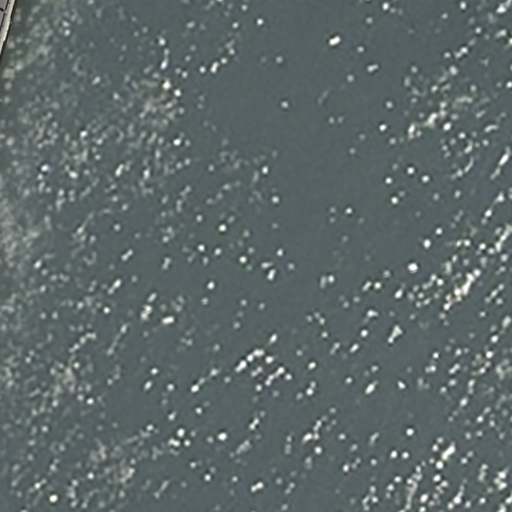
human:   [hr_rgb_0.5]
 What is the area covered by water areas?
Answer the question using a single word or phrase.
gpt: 10603m2

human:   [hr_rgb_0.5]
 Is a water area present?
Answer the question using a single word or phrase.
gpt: yes

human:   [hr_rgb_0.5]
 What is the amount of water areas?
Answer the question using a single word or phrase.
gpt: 1

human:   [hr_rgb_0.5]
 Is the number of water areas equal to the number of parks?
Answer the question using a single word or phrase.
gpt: yes

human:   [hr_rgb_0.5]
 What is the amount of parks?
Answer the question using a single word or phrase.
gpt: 1

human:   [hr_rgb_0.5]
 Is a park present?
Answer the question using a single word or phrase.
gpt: yes

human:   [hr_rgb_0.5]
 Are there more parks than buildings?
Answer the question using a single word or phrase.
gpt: yes

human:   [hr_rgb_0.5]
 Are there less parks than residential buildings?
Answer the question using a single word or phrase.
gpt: no

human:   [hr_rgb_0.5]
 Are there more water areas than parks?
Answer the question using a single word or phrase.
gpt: no

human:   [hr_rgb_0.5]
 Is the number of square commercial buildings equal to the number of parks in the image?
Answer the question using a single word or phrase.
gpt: no

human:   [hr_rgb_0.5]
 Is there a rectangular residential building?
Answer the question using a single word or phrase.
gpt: no

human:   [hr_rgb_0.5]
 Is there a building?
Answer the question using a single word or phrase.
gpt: no

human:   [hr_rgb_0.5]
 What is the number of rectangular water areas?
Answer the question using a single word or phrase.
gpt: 1

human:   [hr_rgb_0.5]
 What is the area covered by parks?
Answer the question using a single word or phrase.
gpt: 6473m2

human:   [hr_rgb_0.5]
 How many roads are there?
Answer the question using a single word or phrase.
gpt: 0

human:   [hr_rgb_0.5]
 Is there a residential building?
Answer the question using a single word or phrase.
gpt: no

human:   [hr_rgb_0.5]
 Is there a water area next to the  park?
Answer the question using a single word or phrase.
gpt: yes

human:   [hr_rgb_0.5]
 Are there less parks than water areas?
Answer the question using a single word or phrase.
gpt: no

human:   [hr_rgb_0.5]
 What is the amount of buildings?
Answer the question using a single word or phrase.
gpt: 0

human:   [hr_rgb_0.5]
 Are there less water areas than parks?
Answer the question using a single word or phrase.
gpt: no

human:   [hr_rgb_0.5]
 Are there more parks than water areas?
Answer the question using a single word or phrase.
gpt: no

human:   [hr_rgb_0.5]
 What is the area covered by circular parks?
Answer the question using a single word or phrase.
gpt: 0m2

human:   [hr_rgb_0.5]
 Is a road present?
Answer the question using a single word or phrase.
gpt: no

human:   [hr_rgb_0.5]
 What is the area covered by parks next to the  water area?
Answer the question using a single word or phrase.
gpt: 6473m2

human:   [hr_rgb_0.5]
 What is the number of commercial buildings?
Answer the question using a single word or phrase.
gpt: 0

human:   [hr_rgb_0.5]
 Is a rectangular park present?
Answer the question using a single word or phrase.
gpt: yes

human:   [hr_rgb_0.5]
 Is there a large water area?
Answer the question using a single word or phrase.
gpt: yes

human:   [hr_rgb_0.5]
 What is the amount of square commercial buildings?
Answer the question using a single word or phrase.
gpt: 0

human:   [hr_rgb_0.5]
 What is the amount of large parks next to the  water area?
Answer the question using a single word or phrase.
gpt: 1

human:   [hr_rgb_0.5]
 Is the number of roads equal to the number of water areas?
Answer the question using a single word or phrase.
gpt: no

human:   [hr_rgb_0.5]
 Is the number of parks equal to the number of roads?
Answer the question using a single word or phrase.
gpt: no

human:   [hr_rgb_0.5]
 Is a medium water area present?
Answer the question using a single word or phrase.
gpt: no

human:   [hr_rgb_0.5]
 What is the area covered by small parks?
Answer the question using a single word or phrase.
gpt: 0m2

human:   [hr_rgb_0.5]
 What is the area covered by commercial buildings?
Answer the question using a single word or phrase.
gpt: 0m2

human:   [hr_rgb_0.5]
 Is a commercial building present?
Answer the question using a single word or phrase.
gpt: no

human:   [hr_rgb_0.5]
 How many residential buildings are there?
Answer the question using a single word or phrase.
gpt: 0

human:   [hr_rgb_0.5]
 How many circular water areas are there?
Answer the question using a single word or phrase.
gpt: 0

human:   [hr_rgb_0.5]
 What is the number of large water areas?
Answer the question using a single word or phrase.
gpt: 1

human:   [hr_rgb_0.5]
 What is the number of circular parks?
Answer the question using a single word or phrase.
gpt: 0

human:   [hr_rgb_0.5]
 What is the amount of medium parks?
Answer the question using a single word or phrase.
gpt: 0

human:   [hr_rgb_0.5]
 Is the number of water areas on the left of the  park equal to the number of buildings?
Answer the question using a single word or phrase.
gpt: yes

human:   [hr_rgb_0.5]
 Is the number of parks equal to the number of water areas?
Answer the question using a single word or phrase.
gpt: yes

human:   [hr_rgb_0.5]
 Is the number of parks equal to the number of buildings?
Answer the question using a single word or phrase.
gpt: no

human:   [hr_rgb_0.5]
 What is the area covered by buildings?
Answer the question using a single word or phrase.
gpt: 0m2

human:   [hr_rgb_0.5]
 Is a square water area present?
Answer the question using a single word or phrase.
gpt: no

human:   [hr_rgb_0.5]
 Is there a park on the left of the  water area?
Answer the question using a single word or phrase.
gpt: yes

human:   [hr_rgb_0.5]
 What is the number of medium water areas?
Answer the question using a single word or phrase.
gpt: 0

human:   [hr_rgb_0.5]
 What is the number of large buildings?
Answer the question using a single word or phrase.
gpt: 0

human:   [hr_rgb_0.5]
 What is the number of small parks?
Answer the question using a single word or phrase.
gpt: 0

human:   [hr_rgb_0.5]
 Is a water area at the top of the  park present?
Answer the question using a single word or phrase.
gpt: yes

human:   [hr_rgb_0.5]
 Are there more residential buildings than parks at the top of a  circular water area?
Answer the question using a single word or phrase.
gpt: no

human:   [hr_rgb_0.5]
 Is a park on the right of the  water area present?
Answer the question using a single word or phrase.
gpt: no

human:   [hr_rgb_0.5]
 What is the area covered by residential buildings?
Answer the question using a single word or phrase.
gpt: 0m2

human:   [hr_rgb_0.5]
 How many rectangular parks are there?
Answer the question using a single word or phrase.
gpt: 1

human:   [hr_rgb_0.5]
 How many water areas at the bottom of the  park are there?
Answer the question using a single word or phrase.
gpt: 0

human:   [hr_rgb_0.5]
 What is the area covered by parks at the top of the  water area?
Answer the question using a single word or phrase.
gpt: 0m2

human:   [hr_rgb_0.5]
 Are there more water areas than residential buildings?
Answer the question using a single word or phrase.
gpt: yes

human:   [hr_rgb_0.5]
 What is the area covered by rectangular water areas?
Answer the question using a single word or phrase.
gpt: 10603m2

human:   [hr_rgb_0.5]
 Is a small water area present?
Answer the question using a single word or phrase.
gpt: no

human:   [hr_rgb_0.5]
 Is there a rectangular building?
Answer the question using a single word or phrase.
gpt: no

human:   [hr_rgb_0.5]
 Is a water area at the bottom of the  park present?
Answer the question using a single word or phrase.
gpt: no

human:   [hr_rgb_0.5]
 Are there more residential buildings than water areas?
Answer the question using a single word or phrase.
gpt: no

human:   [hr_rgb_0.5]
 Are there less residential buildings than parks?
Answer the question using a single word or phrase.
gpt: yes

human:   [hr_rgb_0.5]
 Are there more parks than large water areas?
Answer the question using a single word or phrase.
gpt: no